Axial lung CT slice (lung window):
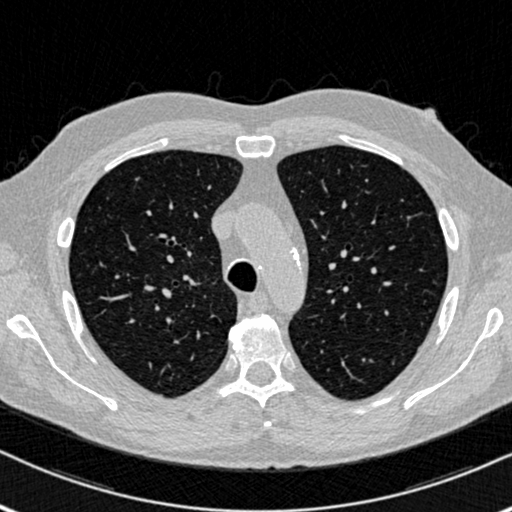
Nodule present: no